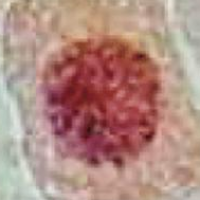
Label: prophase